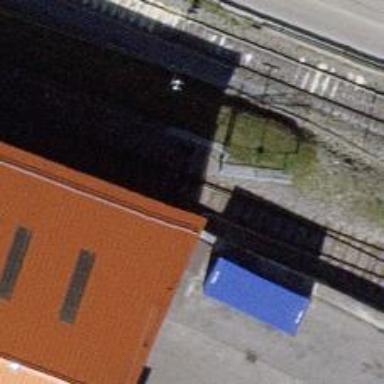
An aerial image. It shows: Railway switch.